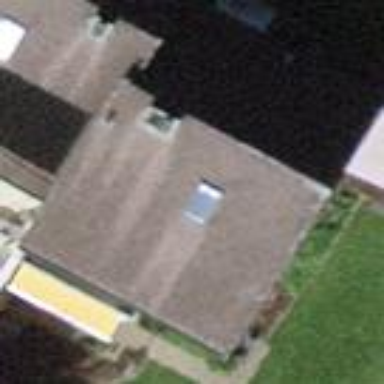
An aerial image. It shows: Terrace building.